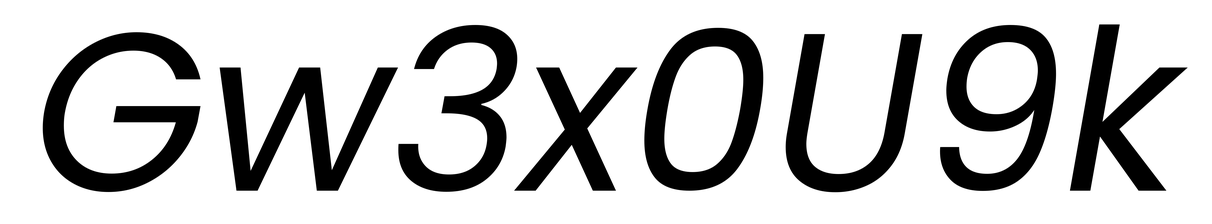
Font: Poppins-Italic